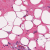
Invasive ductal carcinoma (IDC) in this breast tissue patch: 0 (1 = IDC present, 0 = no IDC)